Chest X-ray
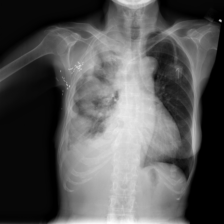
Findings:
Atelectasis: negative
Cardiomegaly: negative
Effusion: negative
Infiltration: negative
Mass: positive
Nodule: negative
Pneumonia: negative
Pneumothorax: negative
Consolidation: negative
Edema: negative
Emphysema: negative
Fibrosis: negative
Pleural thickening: negative
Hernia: negative